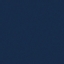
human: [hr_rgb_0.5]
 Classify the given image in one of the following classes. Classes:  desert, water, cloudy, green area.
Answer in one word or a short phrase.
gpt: water